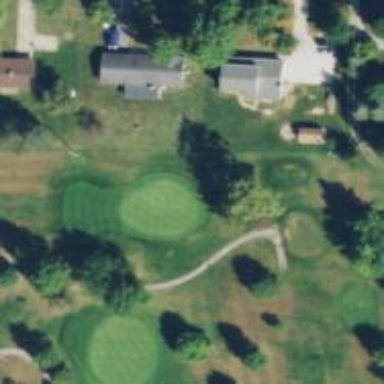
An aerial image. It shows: Golf hole.